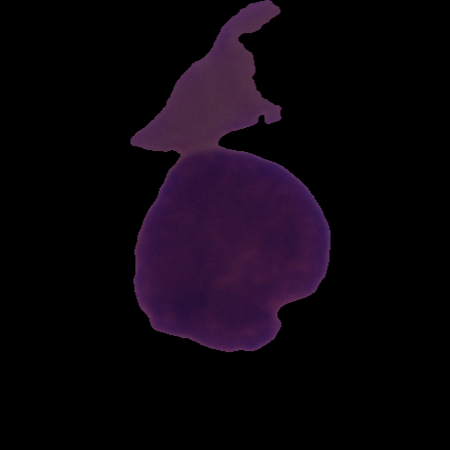
Label: cancer